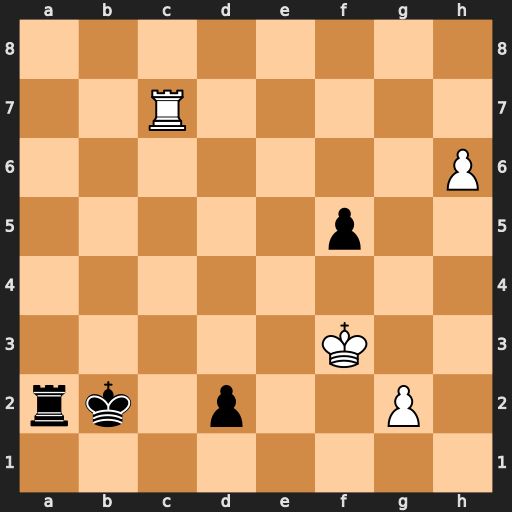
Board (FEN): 8/2R5/7P/5p2/8/5K2/rk1p2P1/8
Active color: w
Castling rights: -
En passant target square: -
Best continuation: Ke2 d1=Q+ Kxd1